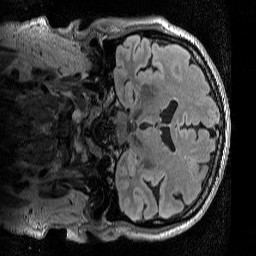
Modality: T2w
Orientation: coronal
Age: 66
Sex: male
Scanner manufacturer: siemens
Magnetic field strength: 3 T
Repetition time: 5 s
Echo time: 0.386 s